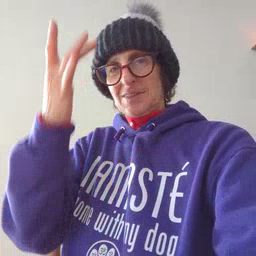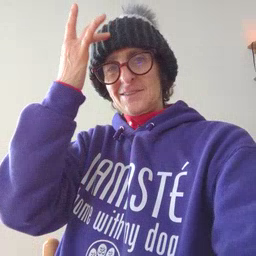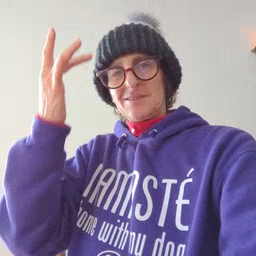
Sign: sick